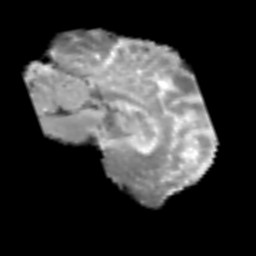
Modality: MD
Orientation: sagittal
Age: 66
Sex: male
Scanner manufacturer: siemens
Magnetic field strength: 3 T
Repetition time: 6.1 s
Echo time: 0.101 s